Field crop: maize
Growth stage: 2
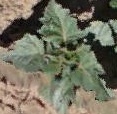
Species: datura